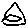
Label: triangle